Field crop: maize
Growth stage: 2
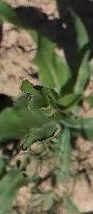
Species: maize